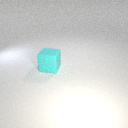
large cyan rubber cube